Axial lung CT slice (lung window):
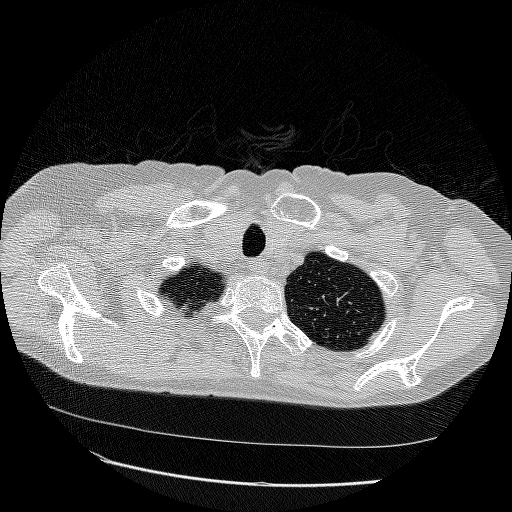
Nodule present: no